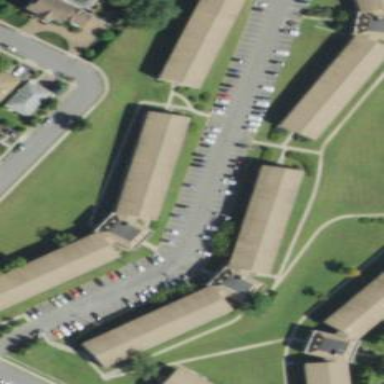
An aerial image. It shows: Image showing building with apartments.